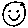
Label: smiley face